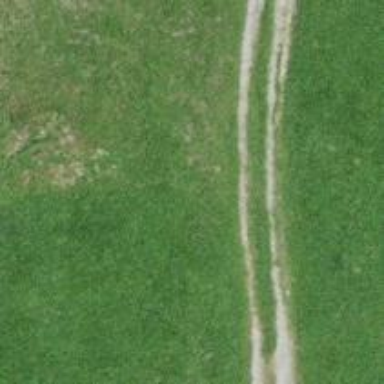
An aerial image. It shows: Gravel track with excellent trail visibility.